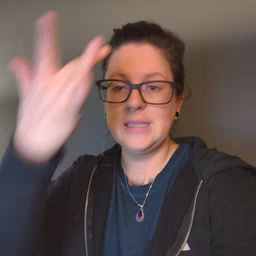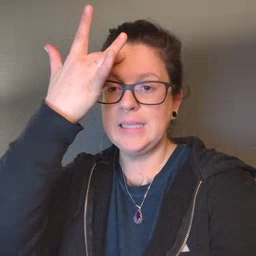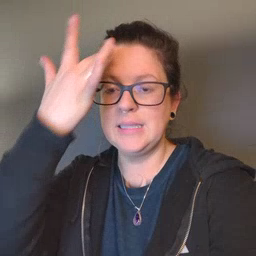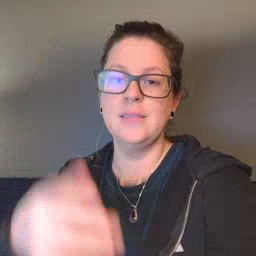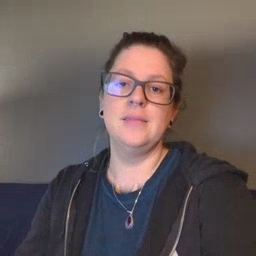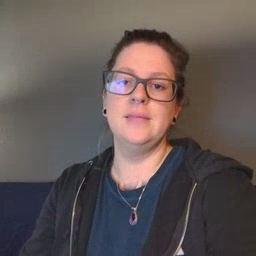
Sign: sick